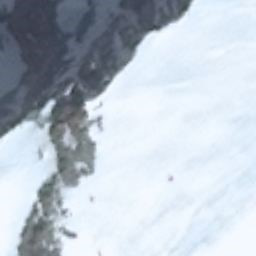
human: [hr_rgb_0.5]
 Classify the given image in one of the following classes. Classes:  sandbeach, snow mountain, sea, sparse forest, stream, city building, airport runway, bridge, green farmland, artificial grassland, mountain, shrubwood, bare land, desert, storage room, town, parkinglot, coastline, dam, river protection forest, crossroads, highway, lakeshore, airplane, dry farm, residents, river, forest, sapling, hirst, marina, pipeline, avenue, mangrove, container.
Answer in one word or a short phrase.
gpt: snow mountain